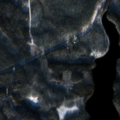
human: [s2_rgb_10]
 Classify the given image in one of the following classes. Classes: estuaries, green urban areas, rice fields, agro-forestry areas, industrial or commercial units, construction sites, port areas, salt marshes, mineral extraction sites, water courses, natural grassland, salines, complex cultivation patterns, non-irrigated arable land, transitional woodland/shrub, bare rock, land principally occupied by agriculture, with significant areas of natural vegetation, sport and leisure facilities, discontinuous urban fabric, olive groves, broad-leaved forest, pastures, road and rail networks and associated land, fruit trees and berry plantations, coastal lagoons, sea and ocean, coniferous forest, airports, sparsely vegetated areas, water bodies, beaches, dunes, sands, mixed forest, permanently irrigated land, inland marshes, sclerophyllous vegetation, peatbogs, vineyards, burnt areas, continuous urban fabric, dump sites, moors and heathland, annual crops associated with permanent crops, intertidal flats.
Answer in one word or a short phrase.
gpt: coniferous forest, mixed forest, water bodies